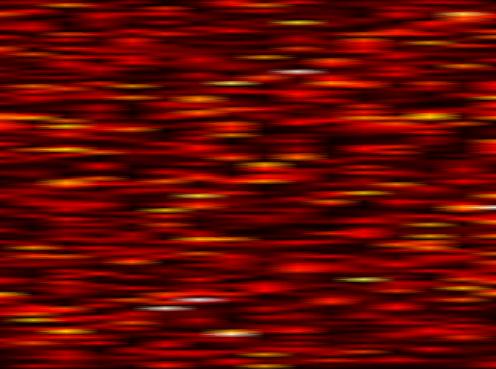
Label: WOLA